Field crop: tomato
Growth stage: 2
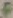
Species: solanum